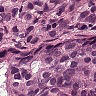
Metastatic tissue present: yes